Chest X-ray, PA view. Patient: 59 years old, sex M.
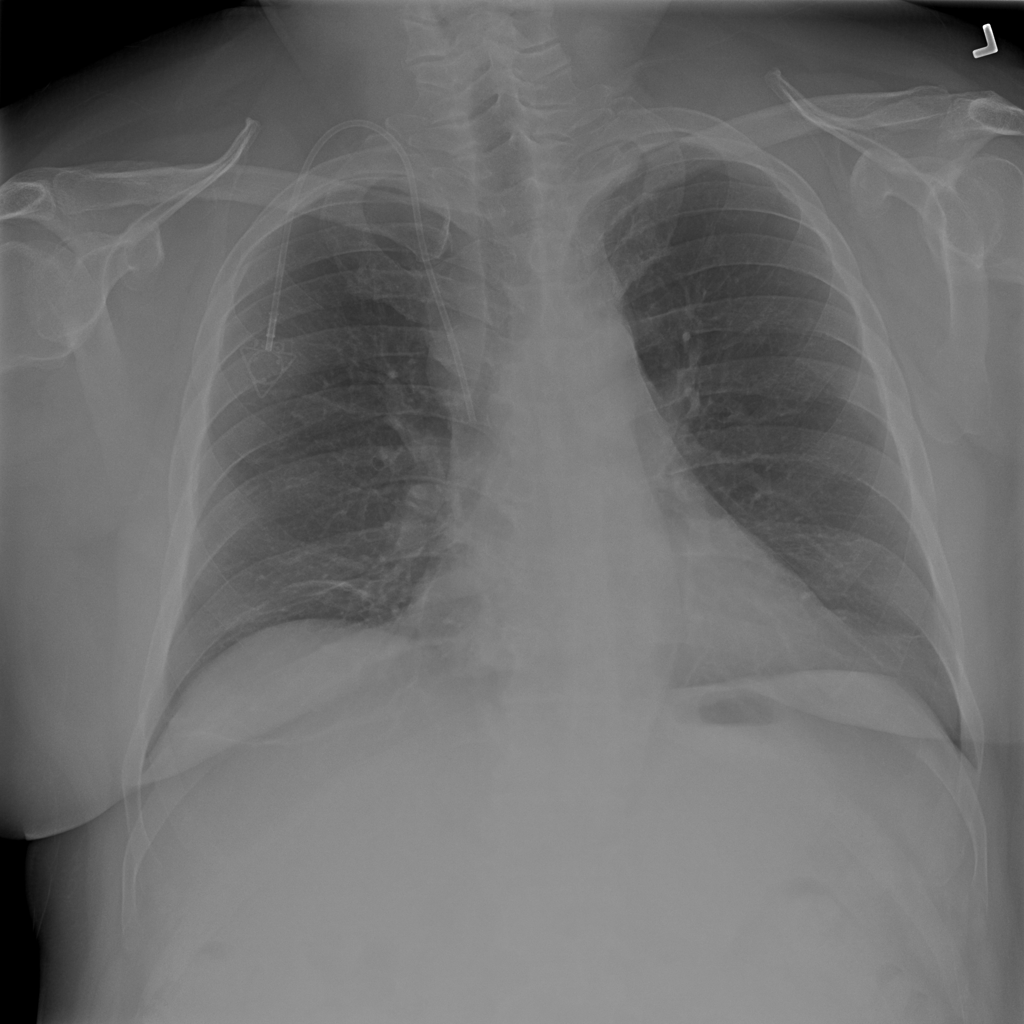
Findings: Atelectasis